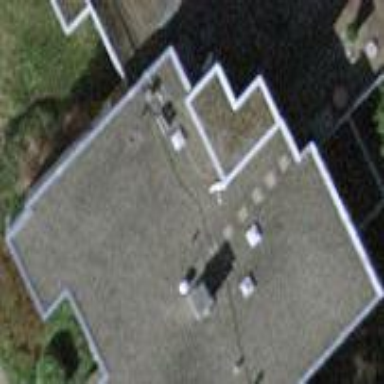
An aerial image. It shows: Close-up view of roof of building.